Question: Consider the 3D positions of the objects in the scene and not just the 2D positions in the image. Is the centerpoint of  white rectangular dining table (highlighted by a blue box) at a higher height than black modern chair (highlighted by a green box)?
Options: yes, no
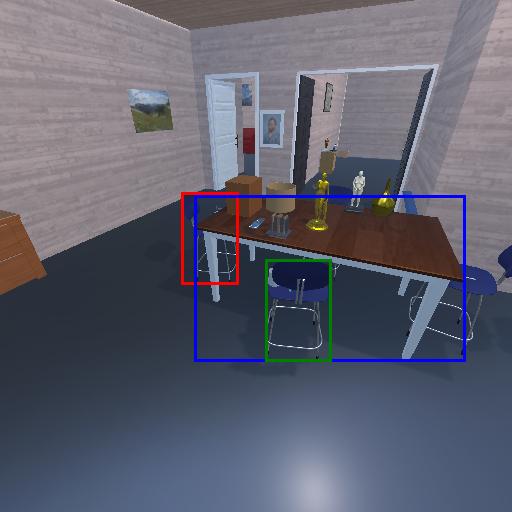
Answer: yes